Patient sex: F
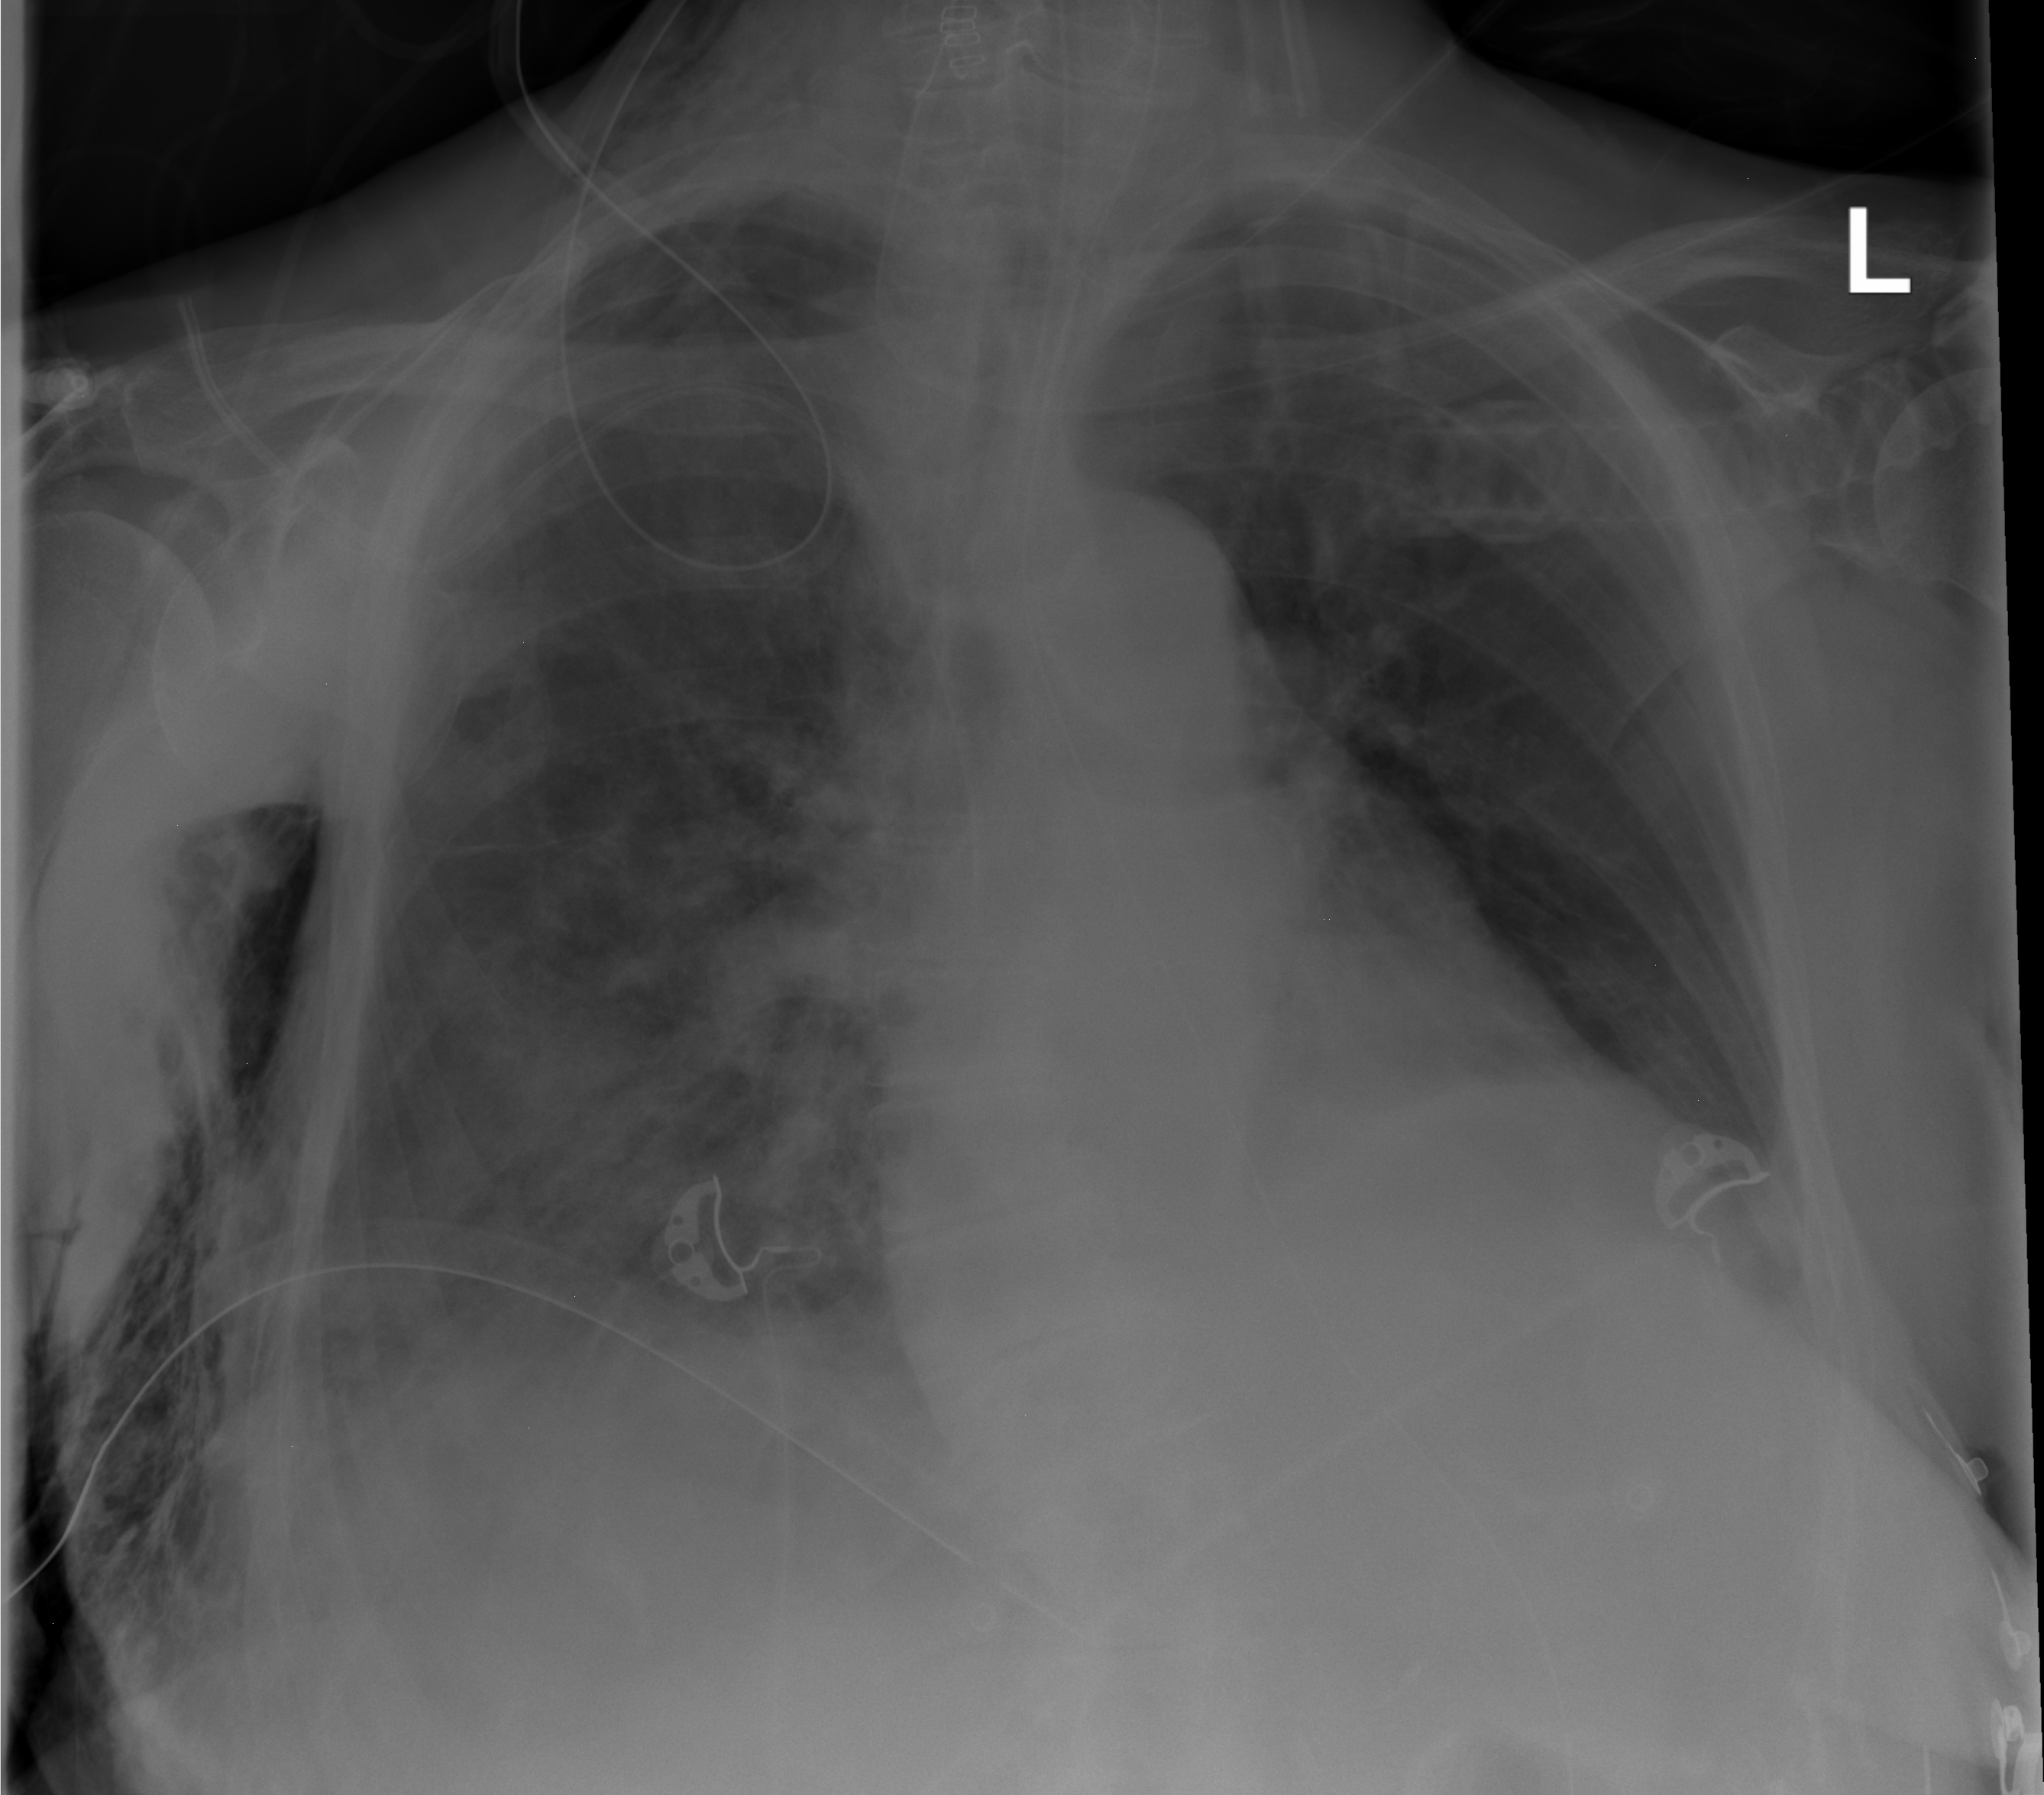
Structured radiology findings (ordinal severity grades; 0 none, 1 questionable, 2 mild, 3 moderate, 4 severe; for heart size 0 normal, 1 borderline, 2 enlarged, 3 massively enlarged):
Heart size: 2
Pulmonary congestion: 0
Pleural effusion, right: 1
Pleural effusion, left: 2
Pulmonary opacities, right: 2
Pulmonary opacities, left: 0
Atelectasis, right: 2
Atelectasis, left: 2